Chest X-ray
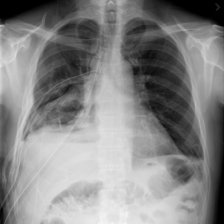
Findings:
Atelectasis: negative
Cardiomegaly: negative
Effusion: positive
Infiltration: negative
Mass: negative
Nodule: negative
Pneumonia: negative
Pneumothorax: positive
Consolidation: negative
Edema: negative
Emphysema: negative
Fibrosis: negative
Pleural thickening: negative
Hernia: negative